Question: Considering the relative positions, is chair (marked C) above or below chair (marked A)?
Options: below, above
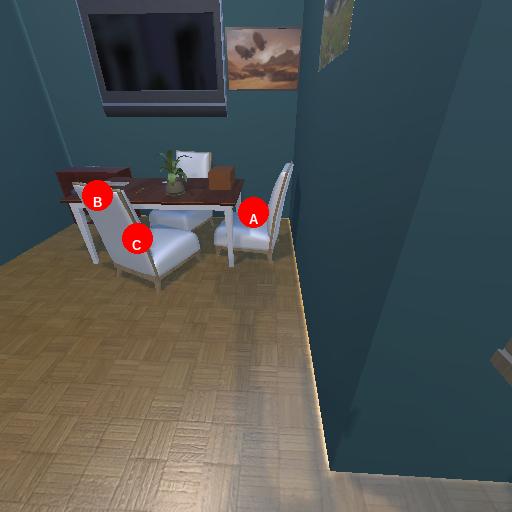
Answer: below